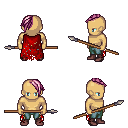
a pixel art fantasy rpg character, male body template, human, tanned skin, red tattered cape, teal pants, pink long mohawk hairstyle, maroon shoes, spear, four views (front, back, left, right), 2x2 character sprite sheet, small pixel art, hard edges, no anti-aliasing